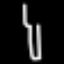
Label: fork